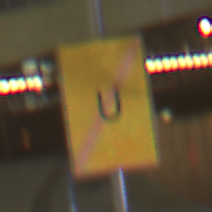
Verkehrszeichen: EndeUmleitung
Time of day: Night
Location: Outdoor (Urban)
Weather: PartlyCloudy
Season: NotSpecified
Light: Artificial